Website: walmart
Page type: address-validator
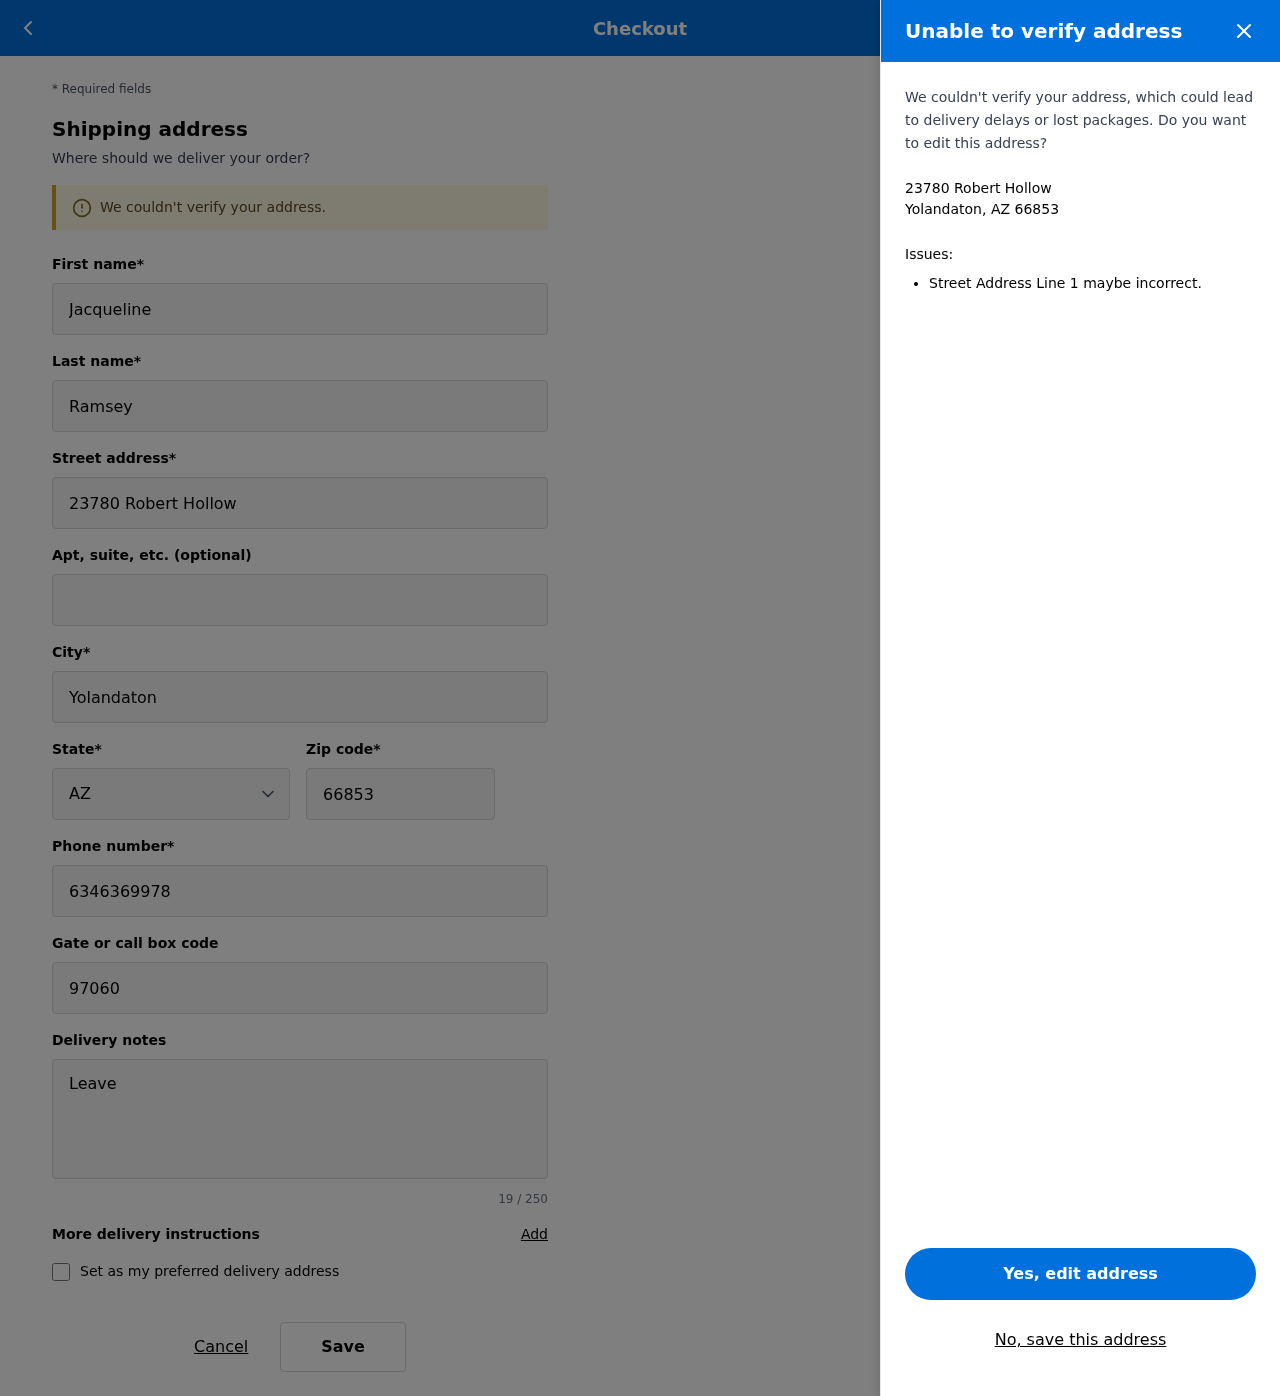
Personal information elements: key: PII_CITY_STATE_ZIP
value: Yolandaton, AZ 66853
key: PII_DELIVERY_INSTRUCTIONS
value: Leave at front door
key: PII_STATE_ABBR
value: AZ
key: PII_STREET
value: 23780 Robert Hollow
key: PII_FIRSTNAME
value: Jacqueline
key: PII_LASTNAME
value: Ramsey
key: PII_CITY
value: Yolandaton
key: PII_POSTCODE
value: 66853
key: PII_PHONE
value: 6346369978
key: PII_SECURITY_CODE
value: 97060